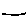
Label: line